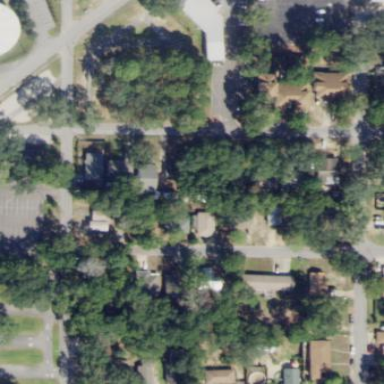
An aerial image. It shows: This residential area consists of single-family homes.